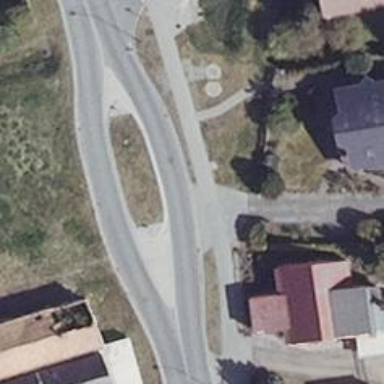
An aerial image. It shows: Traffic calming island.